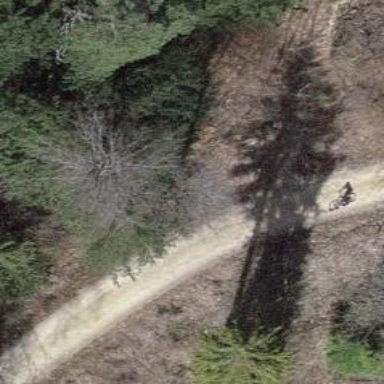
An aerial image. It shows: Unpaved track with grade2 surface.